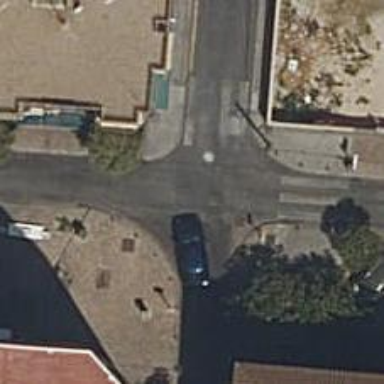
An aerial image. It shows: Living street paved with paving stones.